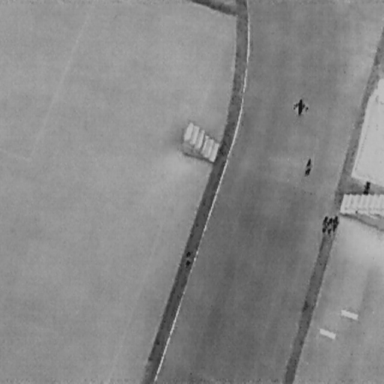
There are seven People in the infrared image.